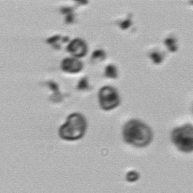
Label: Phaeocystis